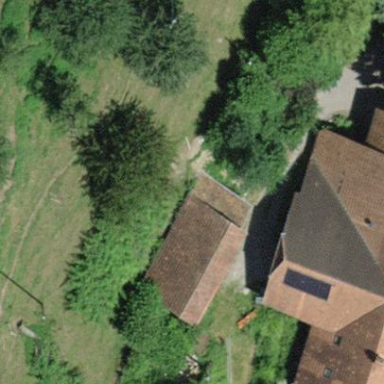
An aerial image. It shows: Barn.